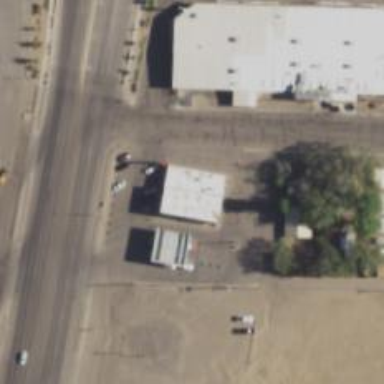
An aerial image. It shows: Convenience shop.